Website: bh-photo
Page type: payment
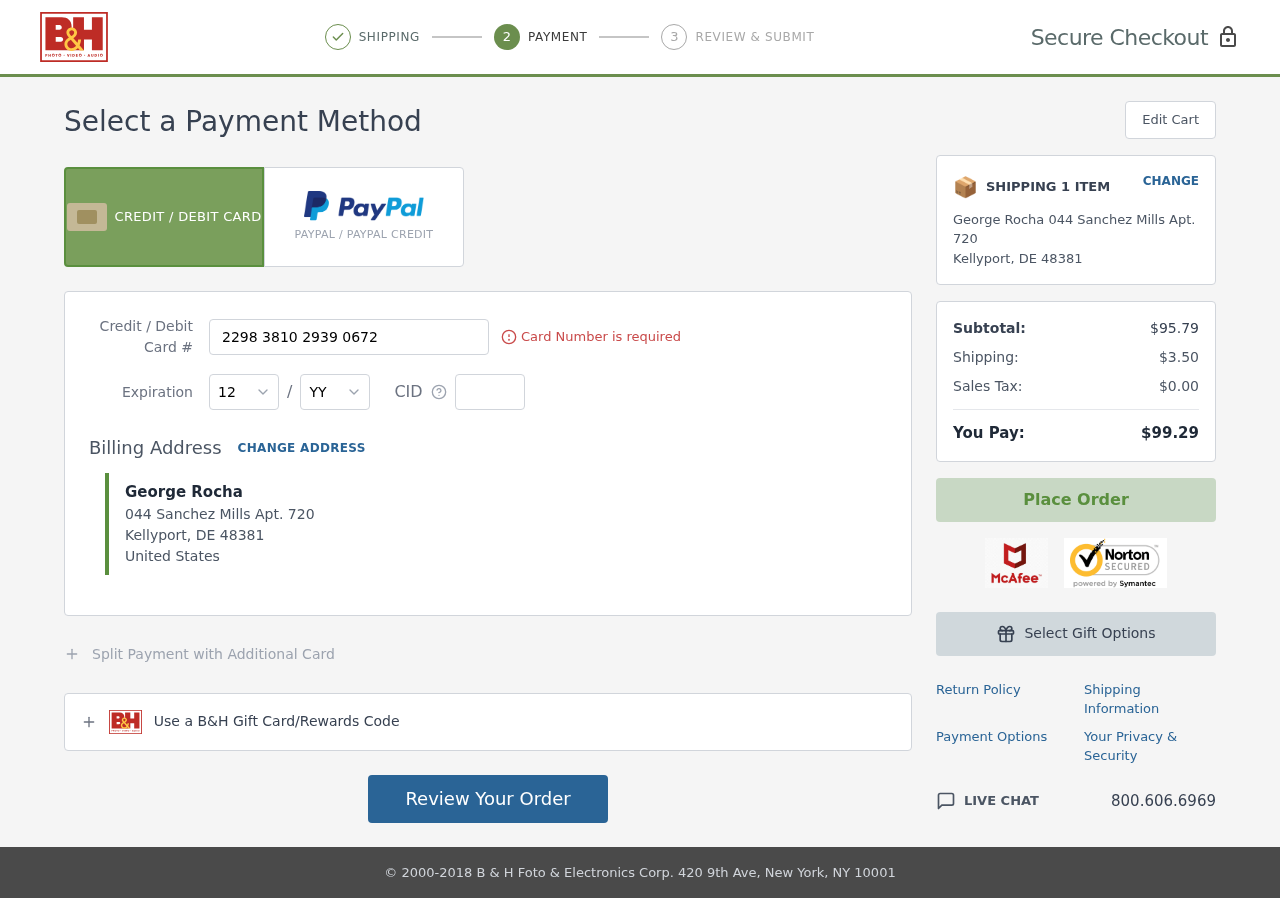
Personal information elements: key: PII_CARD_CVV
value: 943
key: PII_CARD_EXPIRY_MONTH
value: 12
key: PII_CARD_EXPIRY_YEAR
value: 26
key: PII_CARD_NUMBER
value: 2298 3810 2939 0672
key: PII_CITY
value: Kellyport
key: PII_COUNTRY
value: United States
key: PII_FULLNAME
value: George Rocha
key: PII_POSTCODE
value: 48381
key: PII_STATE_ABBR
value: DE
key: PII_STREET
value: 044 Sanchez Mills Apt. 720
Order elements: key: ORDER_NUM_ITEMS
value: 1
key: ORDER_SUBTOTAL
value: $95.79
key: ORDER_SHIPPING_COST
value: $3.50
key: ORDER_TAX
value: $0.00
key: ORDER_TOTAL
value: $99.29